Field crop: tomato
Growth stage: 2
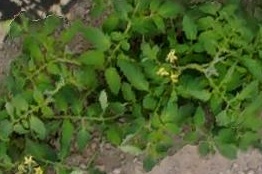
Species: tomato